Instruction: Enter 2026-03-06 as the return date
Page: home
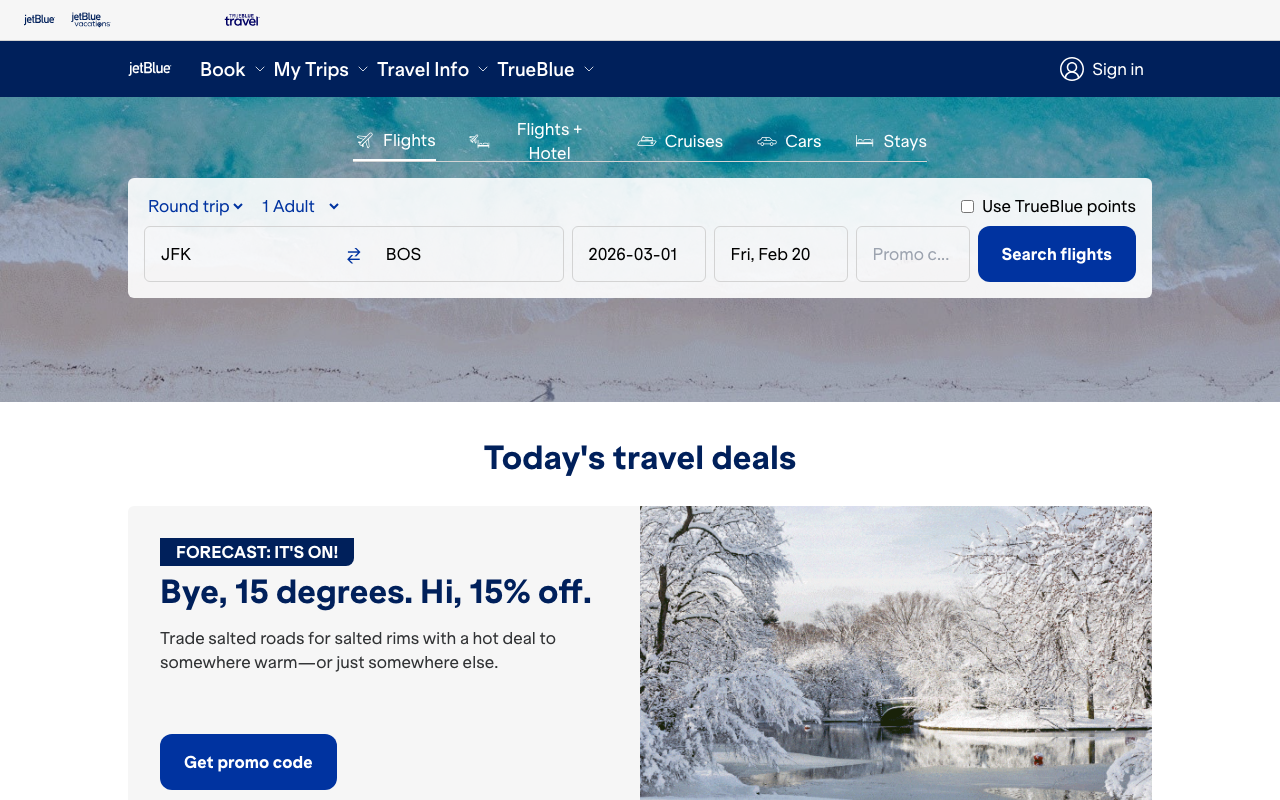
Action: type